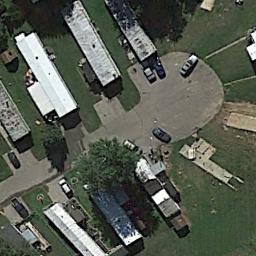
Label: residential